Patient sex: M
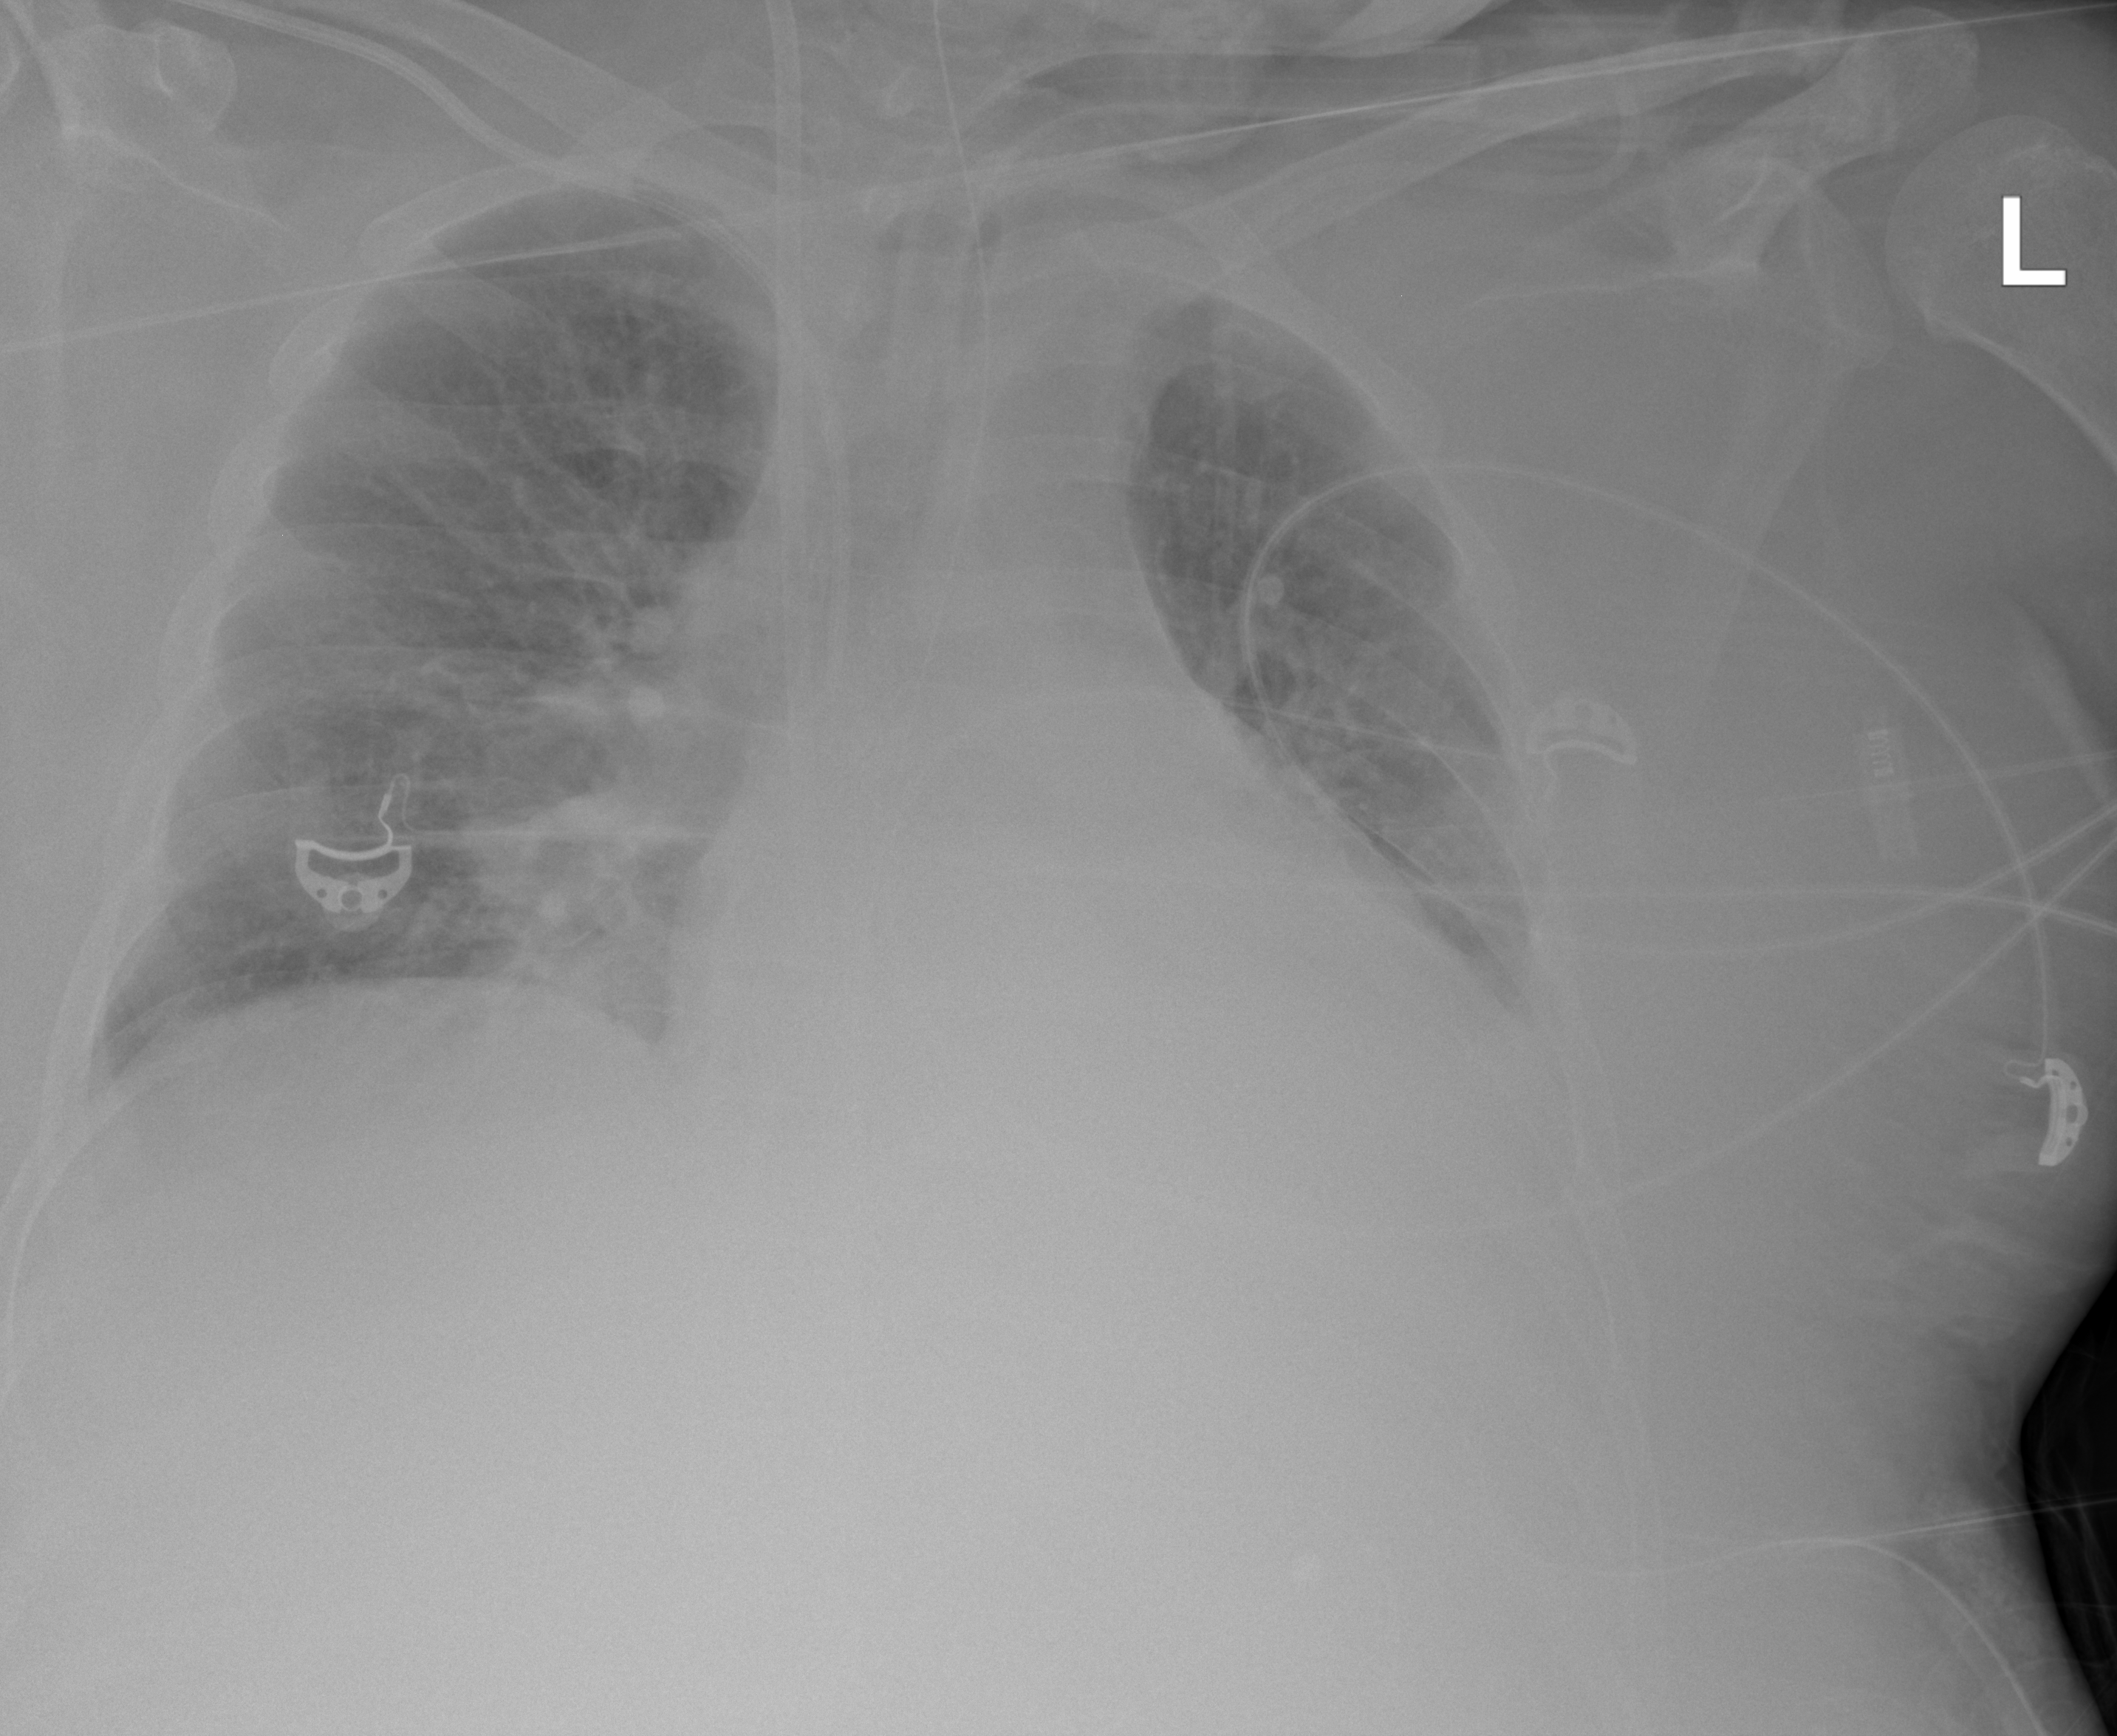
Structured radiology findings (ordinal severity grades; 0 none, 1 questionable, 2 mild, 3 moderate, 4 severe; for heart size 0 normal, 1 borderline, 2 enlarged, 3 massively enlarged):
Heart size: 1
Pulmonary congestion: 2
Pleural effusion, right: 0
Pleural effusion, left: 2
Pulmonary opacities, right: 2
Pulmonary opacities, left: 0
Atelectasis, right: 2
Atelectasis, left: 2